Question: Today I was getting some refresh about software design patterns.
In particular I was wondering about the difference between and . Basically, from what I read on wikipedia and other sources, the main difference between the two is the components interaction:
> A fundamental rule in a three tier architecture is the client tier
never communicates directly with the data tier;
whilst
> ...the MVC architecture is triangular: the view sends updates to
the controller, the controller updates the model, and the view gets
updated directly from the model
Now: if we take the <URL> we see this:

And they clearify that Views and Model shouldn't communicate directly:
> view objects are typically decoupled from model objects in an MVC
application
and
> When a model object changes (for example, new data is received over a
network connection), it notifies a controller object, which updates
the appropriate view objects
And so on.
So, what's the matter here? Is Cocoa adopting its own idea of an MVC, regardless of the common one? Or am I missing something in the of seeing an MVC architecture?
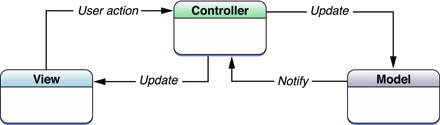
Answer: While it can be said that Cocoa's version of MVC is a sort of subset of the actual definition of MVC, they are not separate entities. The Cocoa version of MVC typically revolves around the use of a View (typically an 'NSWindow' and/or an 'NSView'), a controller (typically an 'NSWindowController'), and a model layer (anything from a simple array to a Core Data stack). The separation of powers in this model is clear, but where in the 'tier' structure that Wiki defines should each of these belong?
I would argue that the Controller and the View are a part of the client layer. Not only is the controller responsible for the delegation between the model and the view, but it is responsible for responding to user events and determining the correct course of action to take during non-framework error handling. By taking this approach to MVC, you can now begin to see how Cocoa does, in fact, satisfy the broader definition of the pattern.
> A fundamental rule in a three tier architecture is the client tier never communicates directly with the data tier;
This one's probably the hardest to reason about of the 3, and it involves delving into what "communication" actually means in the context of the pattern. When we say communication, what we mean is that the controller has no direct involvement in the actions taken by the model. That's not to say that the controller cannot order a change in the contents of the model, but rather that the controller does not have a hand in the model updates itself. The controller acts as a director, not an implementer, which vastly simplifies the creation of a database layer, and is one of the reasons that Core Data and SQLite3 exist as external frameworks rather than as Foundation classes.
> view objects are typically decoupled from model objects in an MVC application
That brings up one of the age-old taboos when programming with the pattern: making your views too smart. The controller provides a solid barrier between the model and view, such that the controller acts as a director and a filter for content from the model layer. Without any such barrer, say a tableview, would have to ensure that every cell had a copy of the data from the database, and that each cell knew when and how to update itself when a change is propagated in another cell. In Cocoa, this is where our 'NSWindowControllers' come in. They manage the display of a root view and act as a barrier between some model and the content of the view it manages. Though, it is important to note that the controller objects in Cocoa are view-biased, mostly because it would be nearly impossible to provide a generic outlet to any kind of model layer without quite a bit of unnecessary glue.
> When a model object changes (for example, new data is received over a network connection), it notifies a controller object, which updates the appropriate view objects.
That's the way it should be, for the reasons I've laid out above. But, to build on the networking example you've given, consider this:
Given an NSOperation that fetches data, and a controller that manages a tableview, you would probably not like the controller sticking its fat fingers into the operation, nor would you like the tableview to receive raw 'NSData' and have to spend valuable rendering time processing the result and displaying it.
> And so on. So, what's the matter here? Is Cocoa adopting its own idea of an MVC, regardless of the common one? Or am I missing something in the common way of seeing an MVC architecture?
I guess the conclusion I would draw from this is that your definition of the separation of powers in MVC and in how Cocoa does it is off. Cocoa is fairly rigid about adhering to the pattern, though there is an interesting contemporary movement within the Objective-C community towards <URL>.